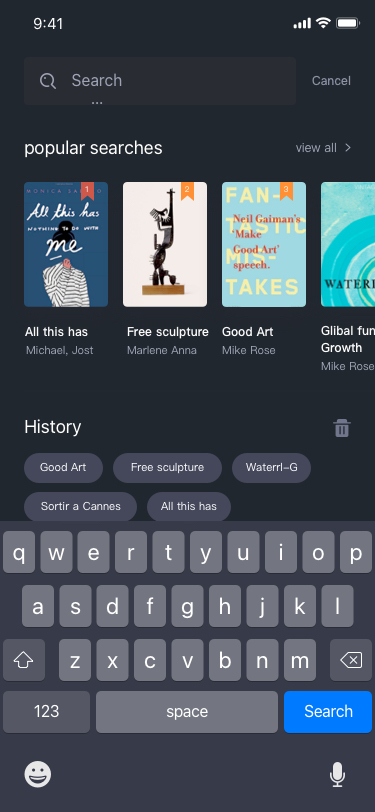
Text in this UI design:
History
Good Art
Waterrl-G
All this has
Free sculpture
Sortir a Cannes
popular searches
All this has
Michael, Jost
1
view all
Glibal fund for
Growth
Mike Rose
Free sculpture
Marlene Anna
2
Good Art
Mike Rose
3
Search…
Cancel